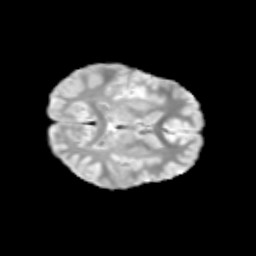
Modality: T2w
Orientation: axial
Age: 11
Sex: male
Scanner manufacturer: siemens
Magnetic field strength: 3 T
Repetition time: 3.8 s
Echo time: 0.07 s